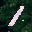
Label: 1